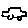
Label: car